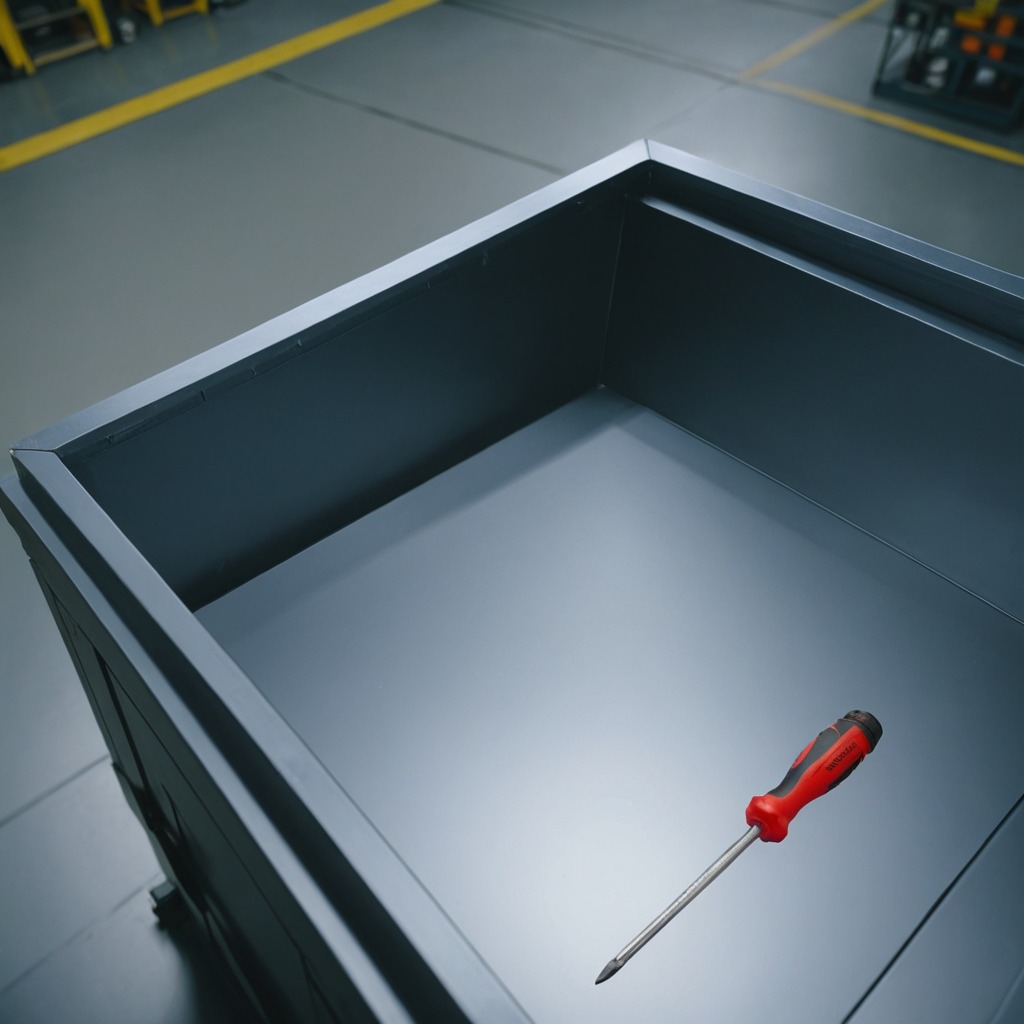
A screwdriver is lying on a toolbox surface in an airplane hangar workshop.